Field crop: maize
Growth stage: 2
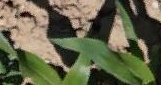
Species: maize